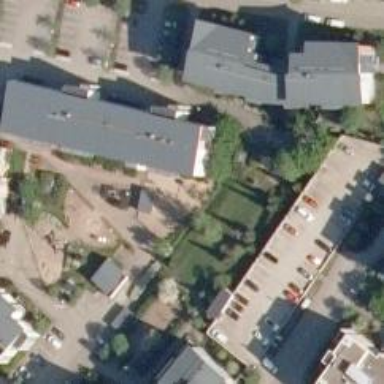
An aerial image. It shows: Kindergarten.